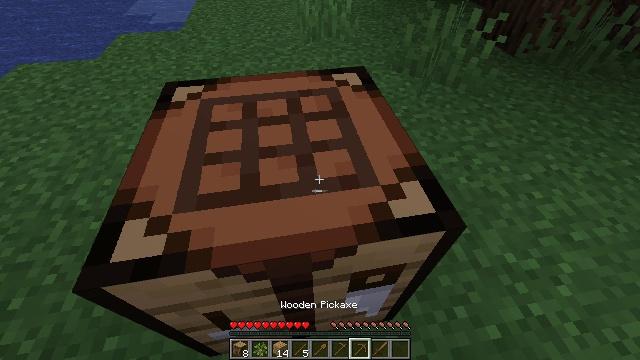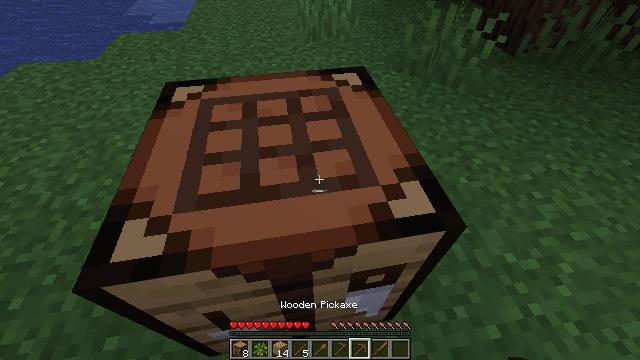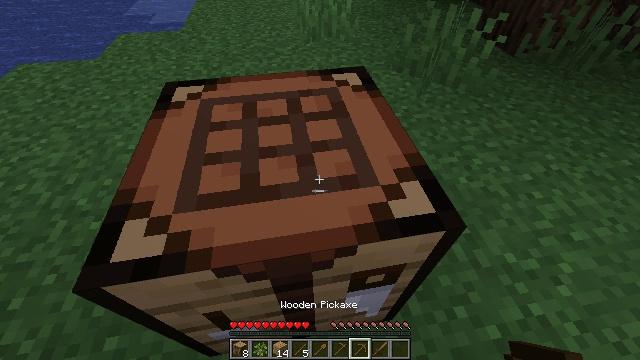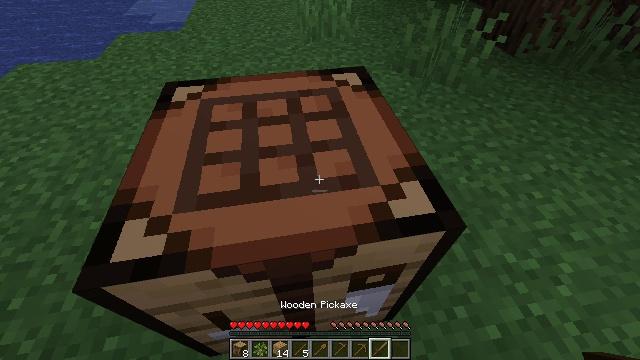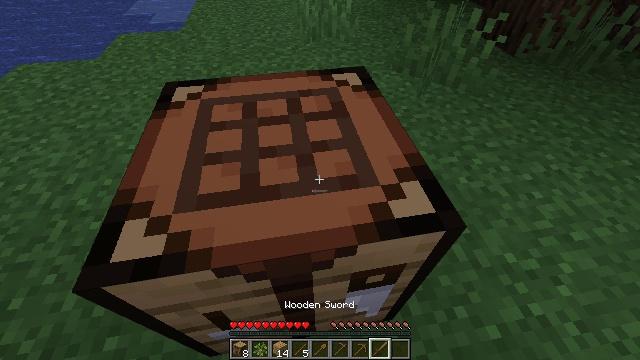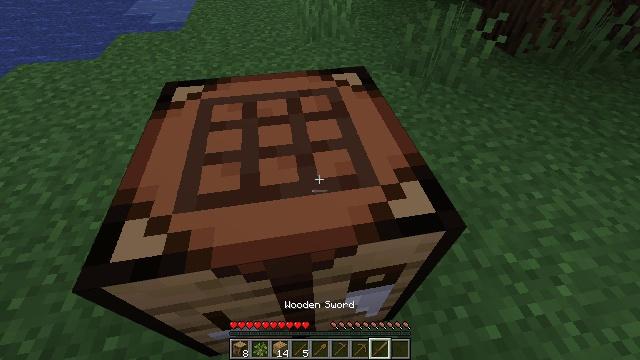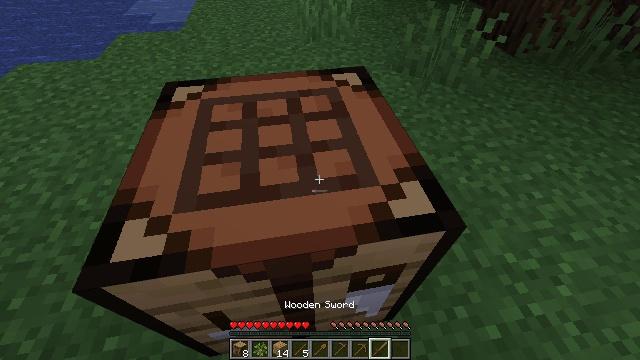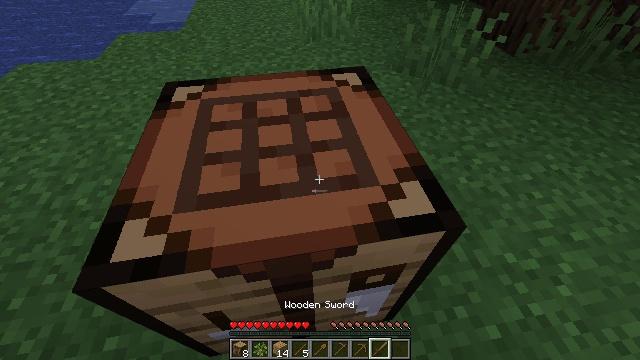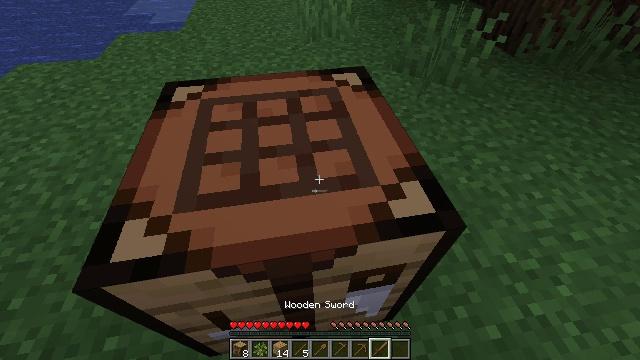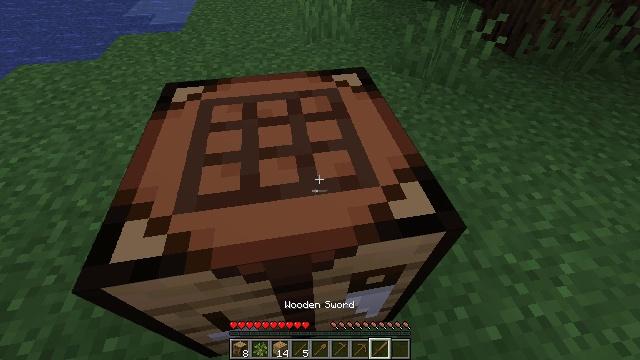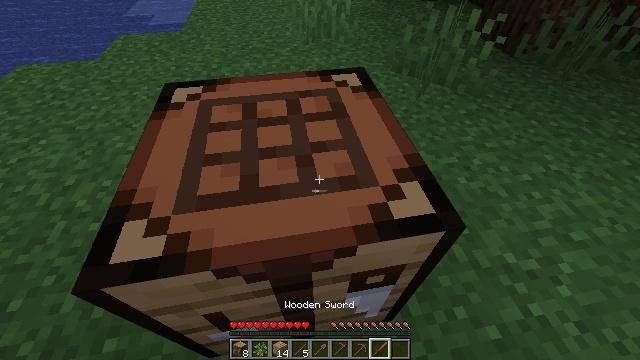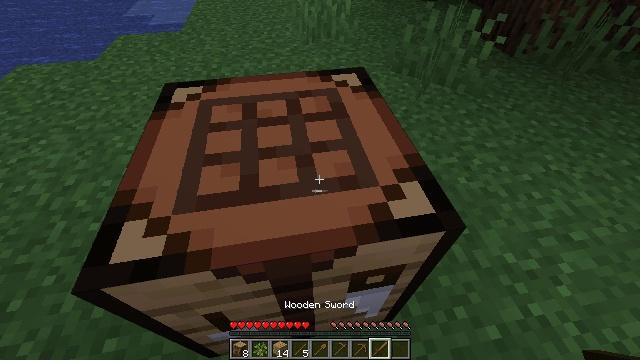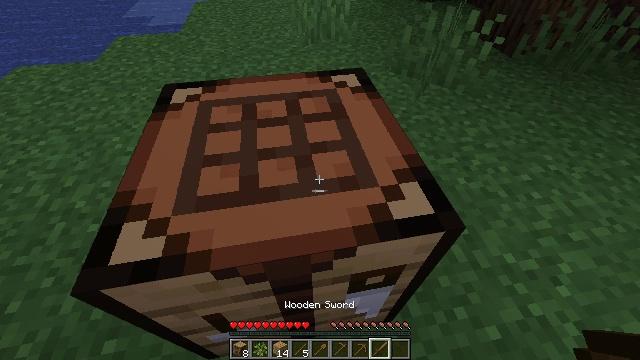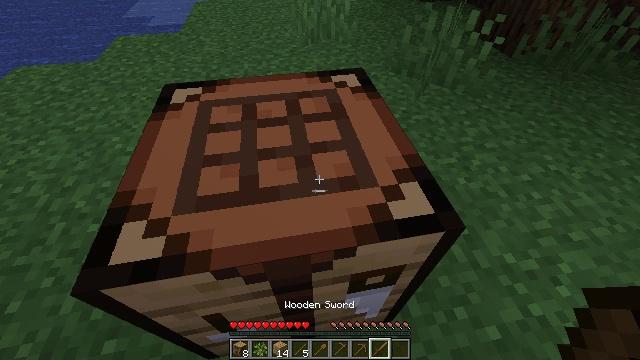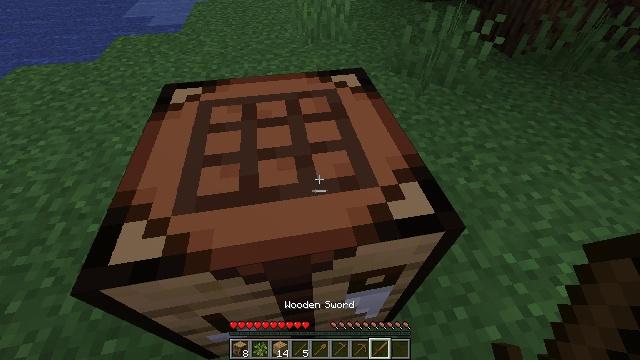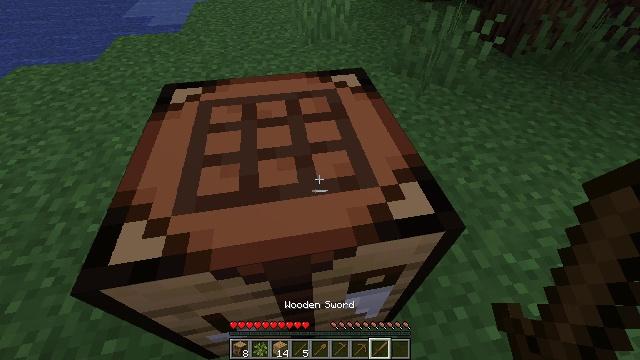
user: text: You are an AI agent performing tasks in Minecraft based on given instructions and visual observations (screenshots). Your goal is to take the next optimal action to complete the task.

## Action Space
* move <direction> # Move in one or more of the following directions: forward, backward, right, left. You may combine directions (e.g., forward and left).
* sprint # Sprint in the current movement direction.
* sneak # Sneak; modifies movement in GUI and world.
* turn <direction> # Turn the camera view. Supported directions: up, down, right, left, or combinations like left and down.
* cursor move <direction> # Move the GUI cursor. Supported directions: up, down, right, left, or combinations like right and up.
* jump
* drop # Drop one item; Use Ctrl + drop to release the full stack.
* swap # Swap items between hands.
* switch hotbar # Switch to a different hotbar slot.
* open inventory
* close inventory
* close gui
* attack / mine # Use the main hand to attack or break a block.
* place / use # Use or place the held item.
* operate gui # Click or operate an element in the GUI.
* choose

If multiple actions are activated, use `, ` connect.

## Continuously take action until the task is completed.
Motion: motion action
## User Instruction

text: Left click on the crafting table
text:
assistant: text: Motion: no_op
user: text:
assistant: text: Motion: no_op
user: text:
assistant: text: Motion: switch to hotbar 8
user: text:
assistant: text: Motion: switch to hotbar 8
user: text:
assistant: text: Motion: switch to hotbar 8
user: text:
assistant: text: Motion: switch to hotbar 8
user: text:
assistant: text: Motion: switch to hotbar 8
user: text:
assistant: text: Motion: no_op
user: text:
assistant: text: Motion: no_op
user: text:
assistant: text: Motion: no_op
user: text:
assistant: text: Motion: no_op
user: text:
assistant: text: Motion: no_op
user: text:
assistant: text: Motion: no_op
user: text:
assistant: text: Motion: no_op
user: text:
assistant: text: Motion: no_op
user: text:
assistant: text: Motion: no_op
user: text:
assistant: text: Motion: no_op
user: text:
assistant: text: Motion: no_op
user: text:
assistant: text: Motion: attack / mine
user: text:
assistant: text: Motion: attack / mine
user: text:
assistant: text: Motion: attack / mine
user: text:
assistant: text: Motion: attack / mine
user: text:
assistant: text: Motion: attack / mine
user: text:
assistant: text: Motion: attack / mine
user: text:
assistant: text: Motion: attack / mine
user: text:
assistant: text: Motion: attack / mine
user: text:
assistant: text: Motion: attack / mine
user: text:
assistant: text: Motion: attack / mine
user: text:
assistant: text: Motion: attack / mine
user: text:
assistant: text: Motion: attack / mine